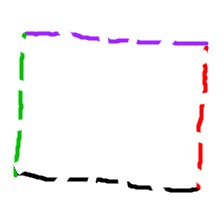
Shape: rectangle